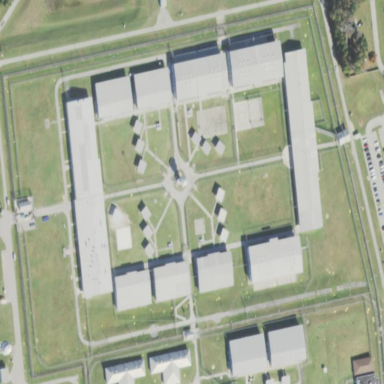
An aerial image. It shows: Prison.